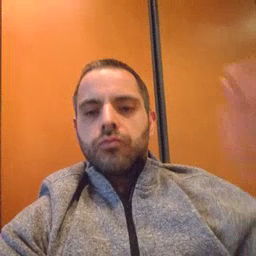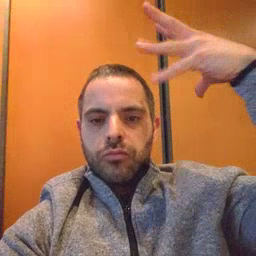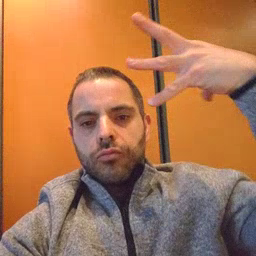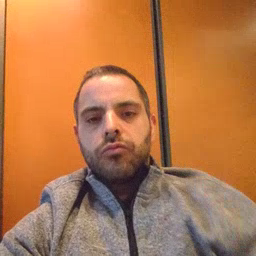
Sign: shower